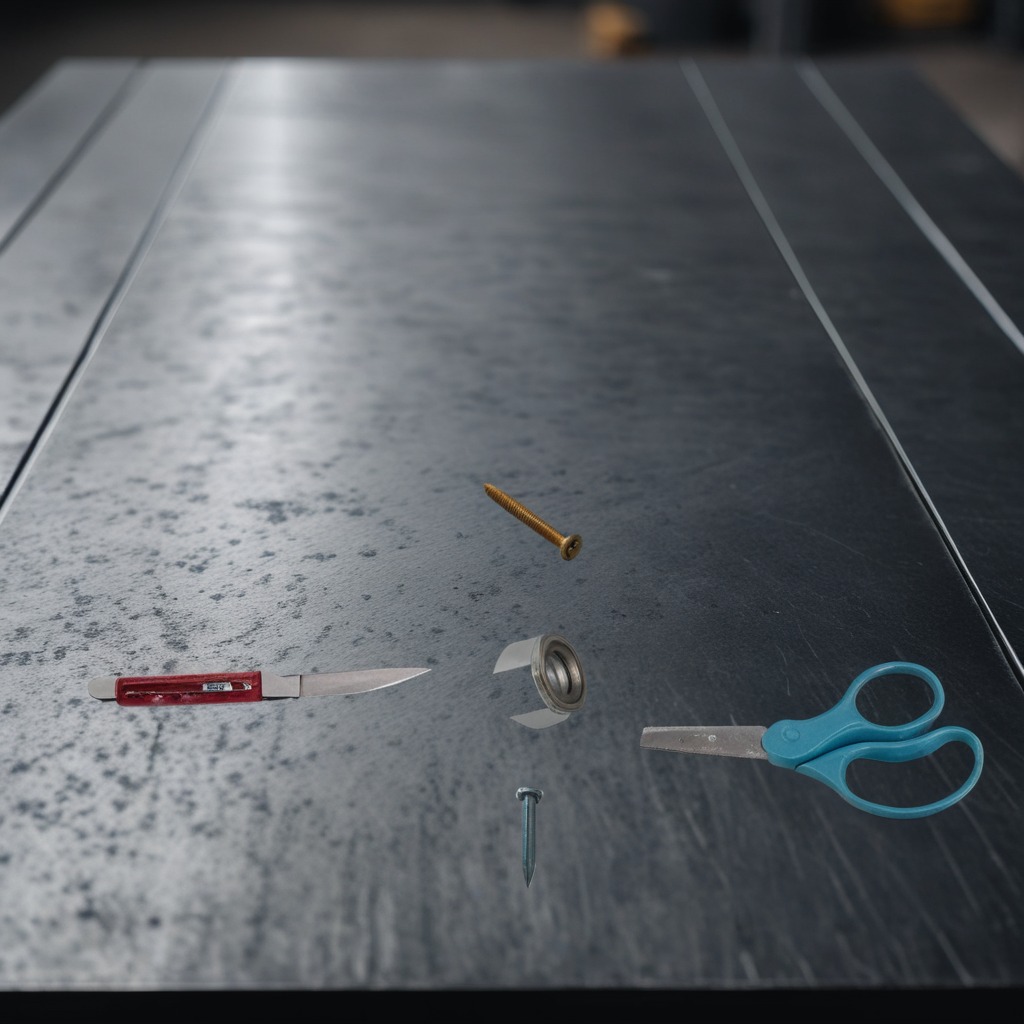
A utility knife, a metal machine screw, an iron nail, a metal nut, and a pair of scissors are lying on the cold steel table in a mining workshop.